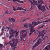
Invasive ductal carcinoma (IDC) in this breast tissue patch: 1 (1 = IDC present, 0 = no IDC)